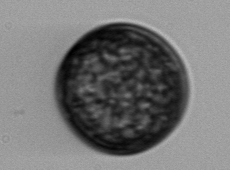
Label: Coscinodiscus